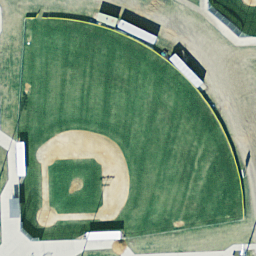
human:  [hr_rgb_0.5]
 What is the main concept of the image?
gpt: baseball diamond